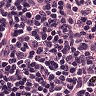
Metastatic tissue present: no